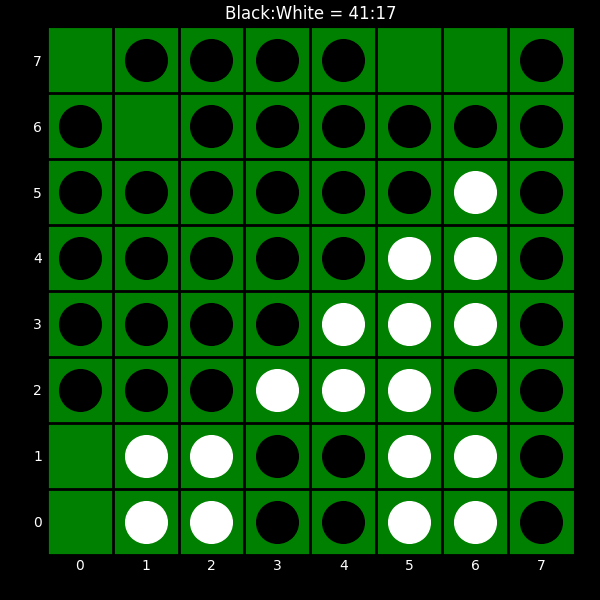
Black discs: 41
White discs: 17